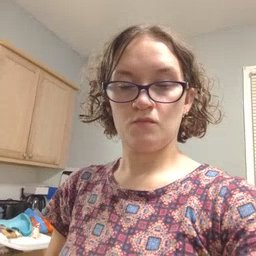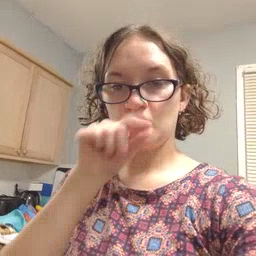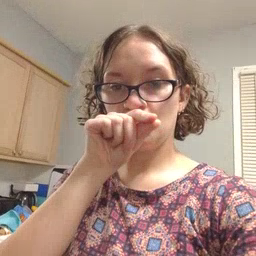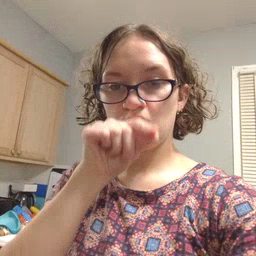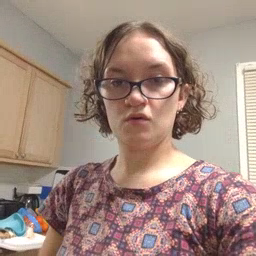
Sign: bird